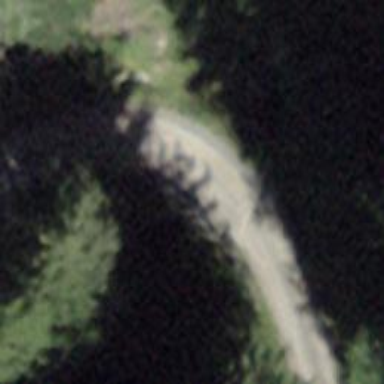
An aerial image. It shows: Track road with grade3 tracktype. The road has bridge.